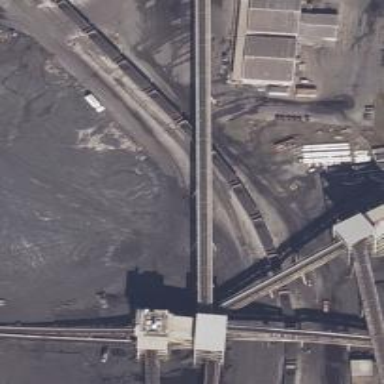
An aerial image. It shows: Rail spur service.